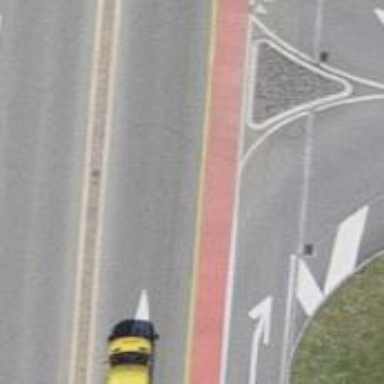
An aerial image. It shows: Secondary road with asphalt surface and dedicated cycle lane.